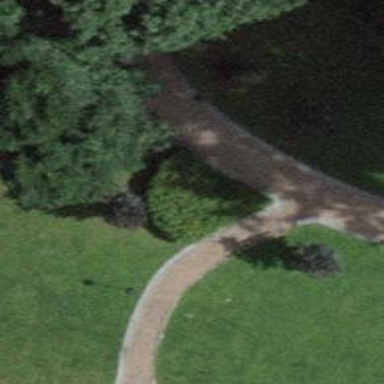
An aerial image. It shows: Path surfaced with fine gravel.